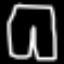
Label: pants